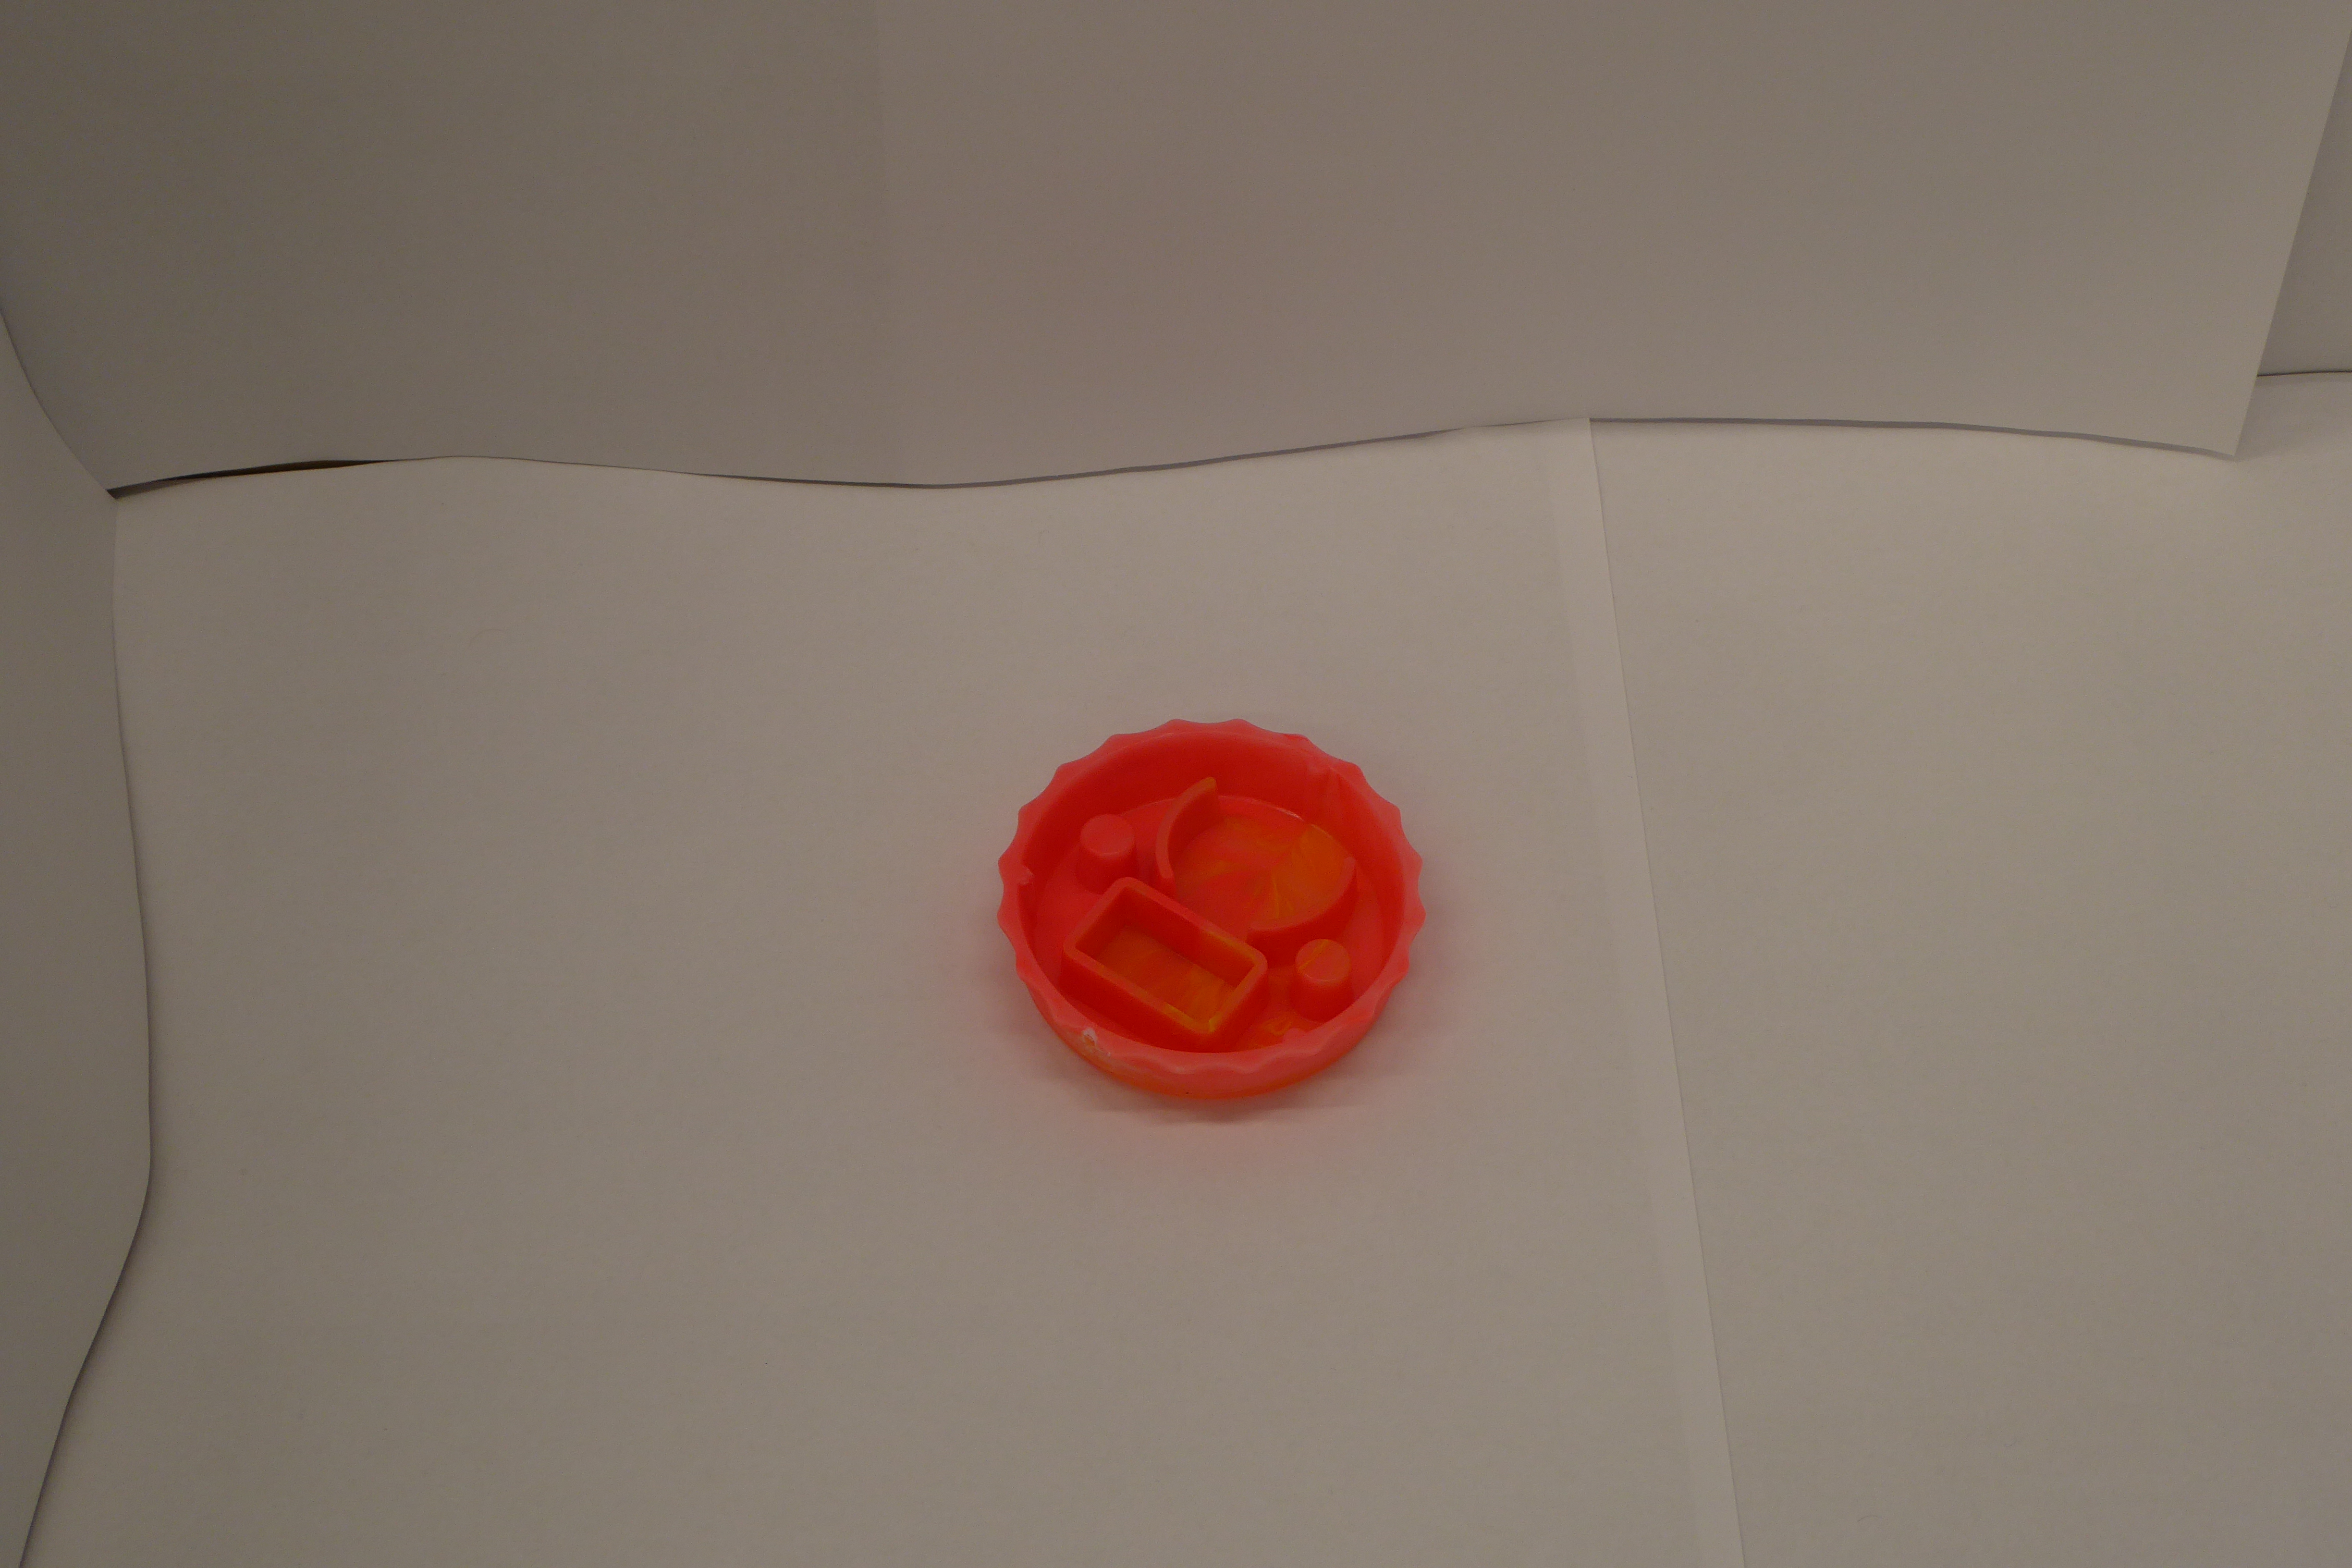
Label: Bottle Opener - Cover